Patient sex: F
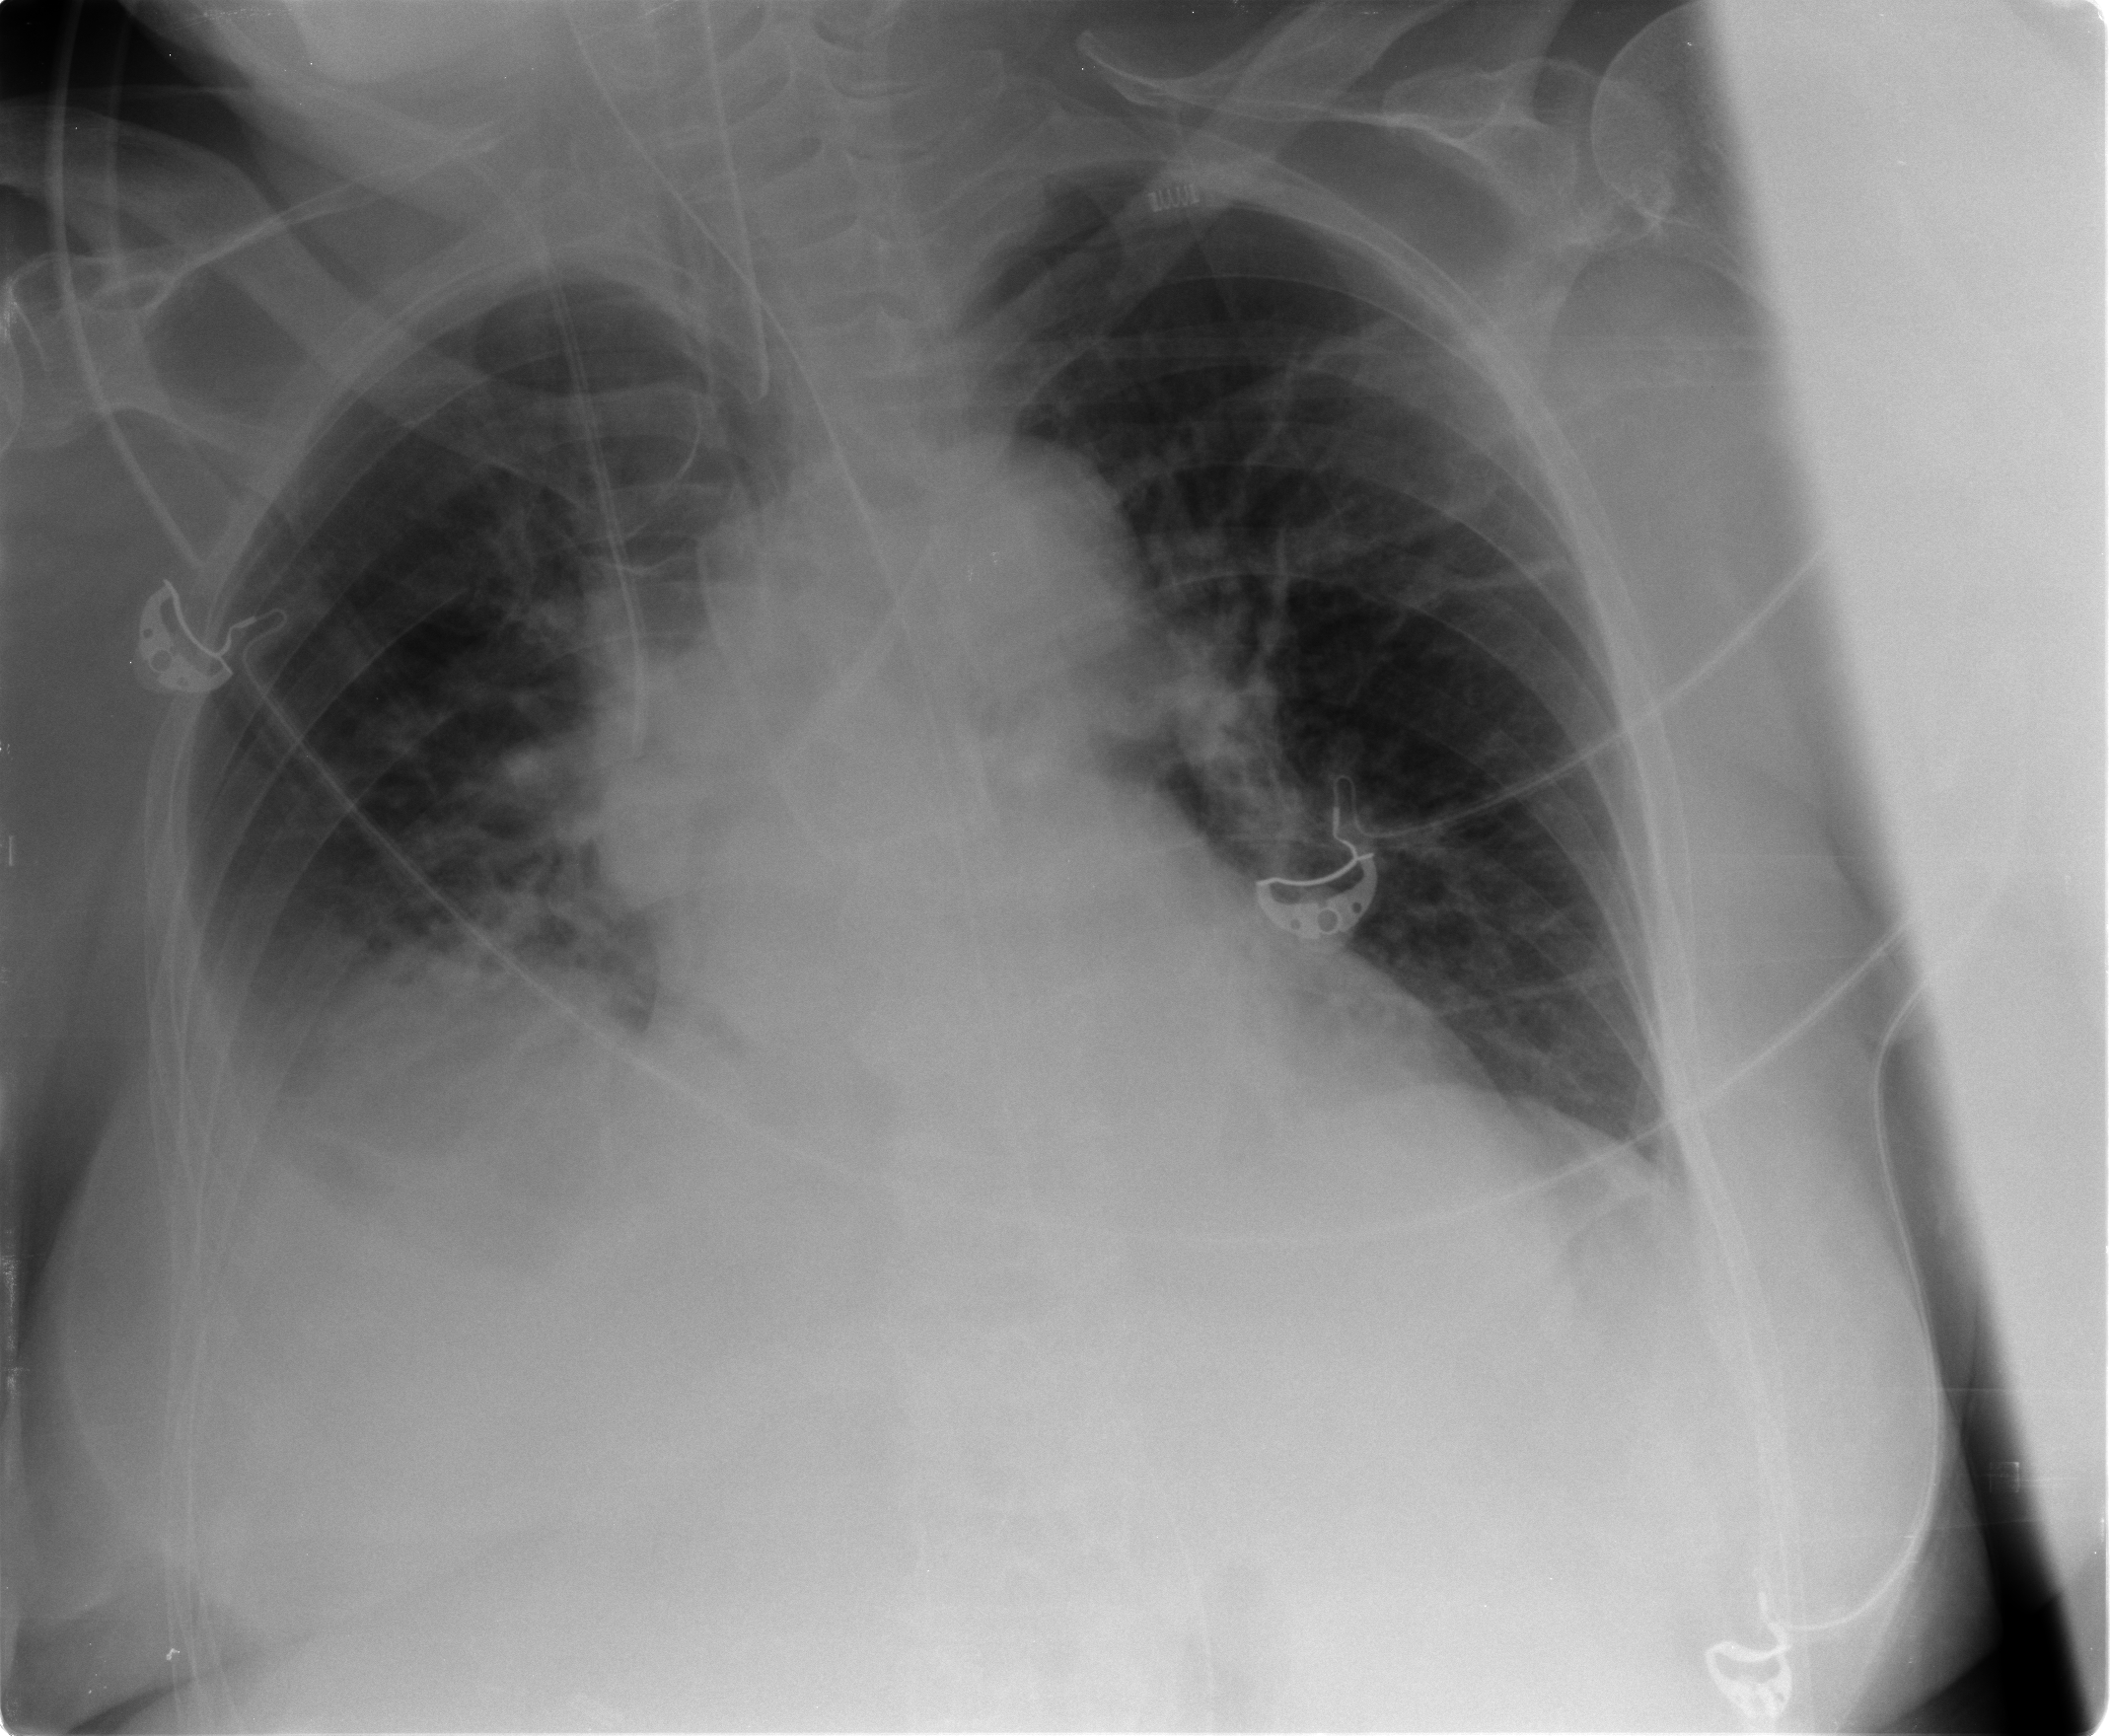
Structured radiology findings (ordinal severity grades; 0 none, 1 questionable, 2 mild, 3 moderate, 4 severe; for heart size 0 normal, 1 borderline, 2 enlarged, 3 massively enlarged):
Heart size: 2
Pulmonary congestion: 2
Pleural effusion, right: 3
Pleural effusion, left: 0
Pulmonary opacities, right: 2
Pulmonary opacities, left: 0
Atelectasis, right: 3
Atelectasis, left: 1